Question: So, I am trying to build an MP3-player. I have got my project structured like this:
- - - - -
Here is the code from those modules:
'''
from tkinter import *
from source.content import gui
def main():
# Defining our root window
root = Tk()
root.title("MMP3 - Mini MP3 Player")
root.geometry("480x640")
root.resizable(False, False)
root.config(bg="#2B2B2B")
gui.Gui(root)
root.mainloop()
main()
'''
'''
from source.content import controls
class Gui:
def __init__(self, master):
controls.Controls(master)
'''
'''
from tkinter import *
class Controls:
def __init__(self, master):
self.controlsFrame = Frame(master)
self.controlsFrame.grid(row=0, column=0)
self.play_controls()
def play_controls(self):
# Getting button images
self.img_prev = PhotoImage(file="E:/PyCharm Projects/Images/icons/previous.png")
self.img_stop = PhotoImage(file="E:/PyCharm Projects/Images/icons/stop.png")
self.img_play = PhotoImage(file="E:/PyCharm Projects/Images/icons/play.png")
self.img_pause = PhotoImage(file="E:/PyCharm Projects/Images/icons/pause.png")
self.img_next = PhotoImage(file="E:/PyCharm Projects/Images/icons/next.png")
# Placing buttons
self.btn_prev = Button(self.controlsFrame, image=self.img_prev, activebackground="#2B2B2B",
borderwidth=1)
self.btn_prev.grid(row=0, column=0, ipadx="5px")
self.btn_stop = Button(self.controlsFrame, image=self.img_stop, activebackground="#2B2B2B",
borderwidth=1)
self.btn_stop.grid(row=0, column=1, ipadx="5px")
self.btn_play = Button(self.controlsFrame, image=self.img_play, activebackground="#2B2B2B",
borderwidth=1)
self.btn_play.grid(row=0, column=2, ipadx="5px")
self.btn_pause = Button(self.controlsFrame, image=self.img_pause, activebackground="#2B2B2B",
borderwidth=1)
self.btn_pause.grid(row=0, column=3, ipadx="5px")
self.btn_next = Button(self.controlsFrame, image=self.img_next, activebackground="#2B2B2B",
borderwidth=1)
self.btn_next.grid(row=0, column=4, ipadx="5px")
'''
The problem is, when I try to create and place my buttons onto the screen, they take up space, but they are not clickable and contain no image. However, if I add text to them instead of images, everything works completely fine.

Also, if I run the code for images, button creation and placing from 'controls.py' just in 'main', (as if there was no 'Controls' class) then everything is good as well.
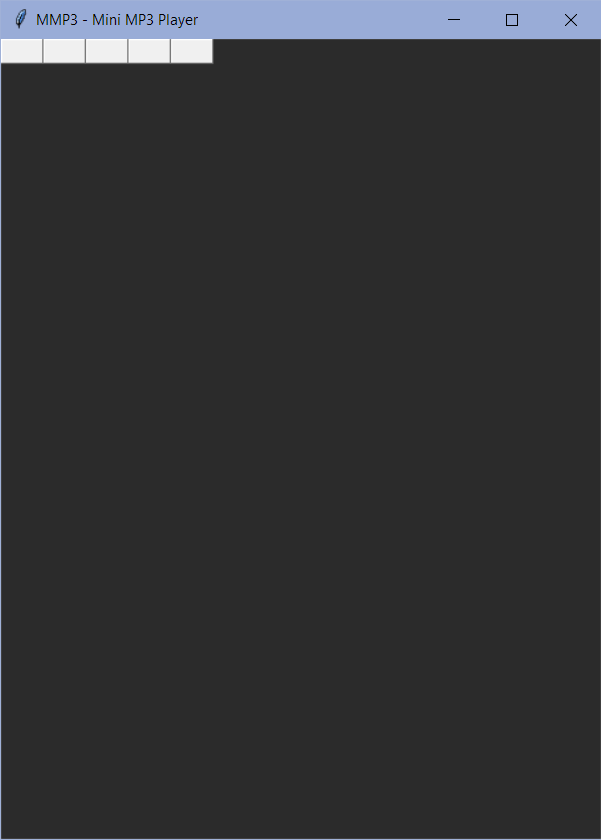
Answer: I suspect that you are losing the reference to the images. In order to keep them you need to store the controls class as a variable inside your GUI class. Try this;
'''
class Gui:
def __init__(self, master):
self.controls = controls.Controls(master)
'''